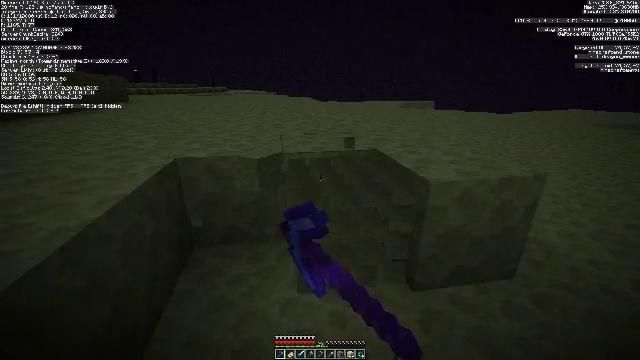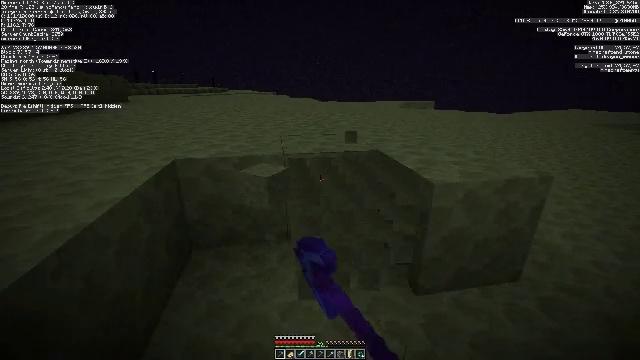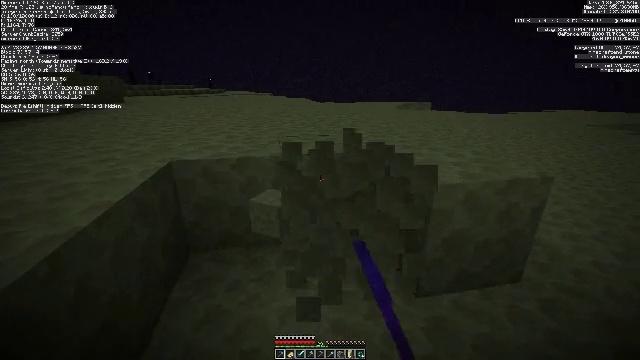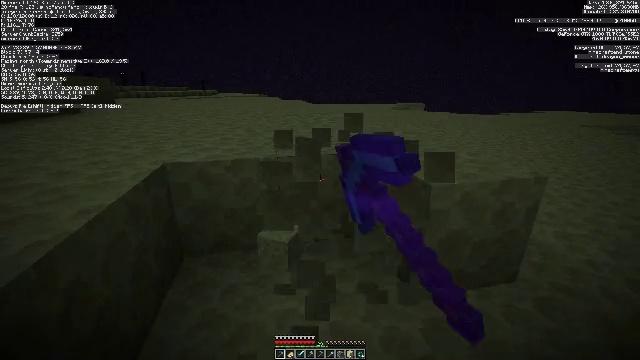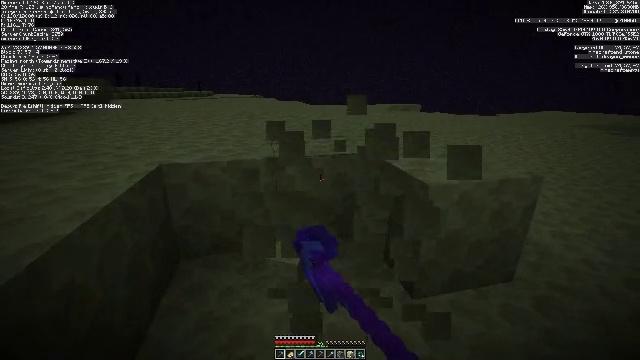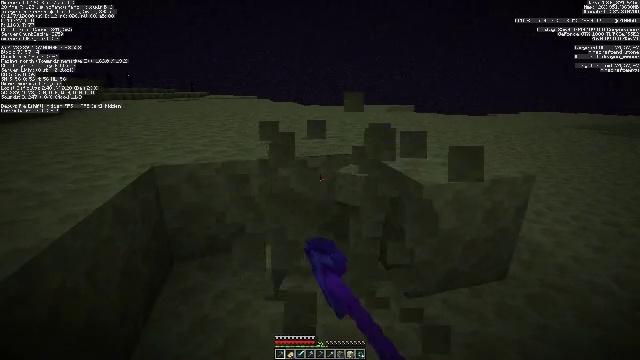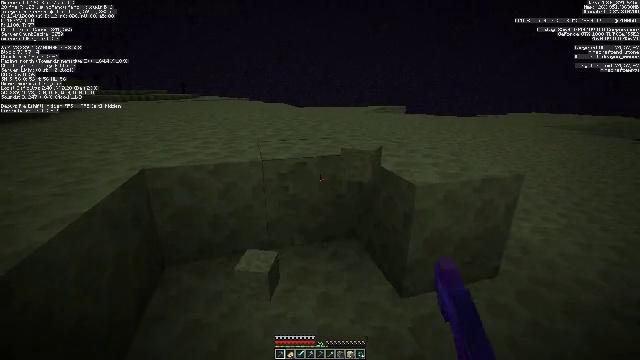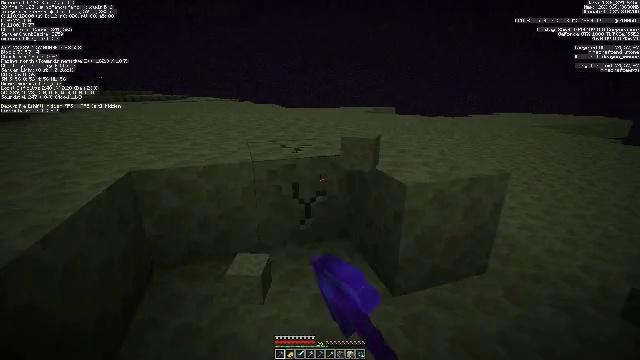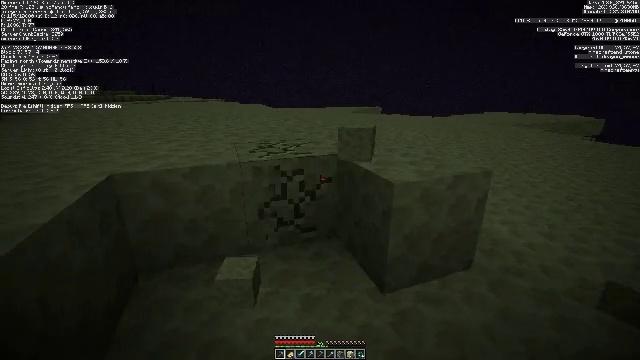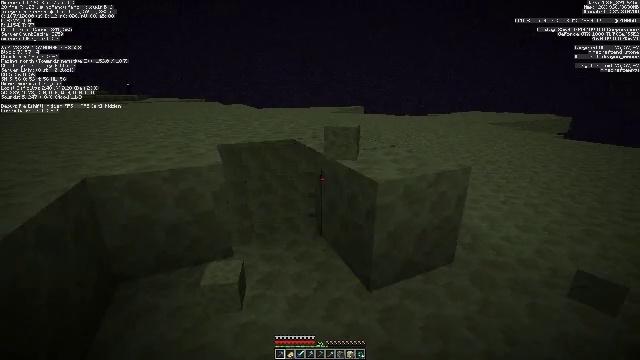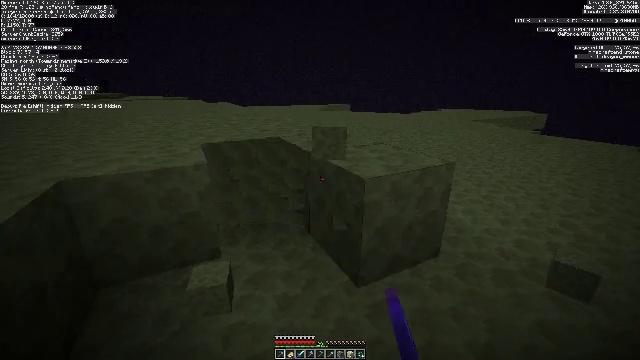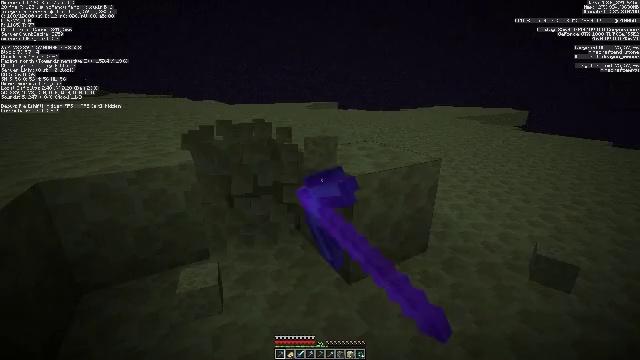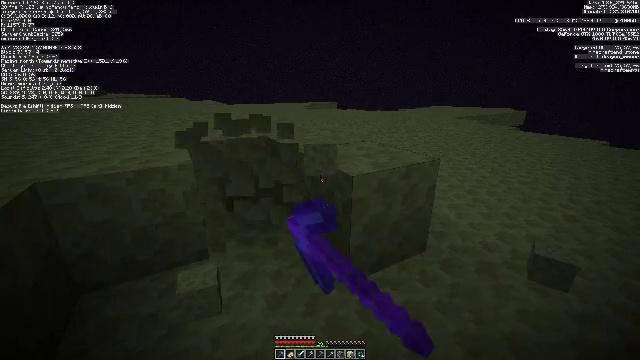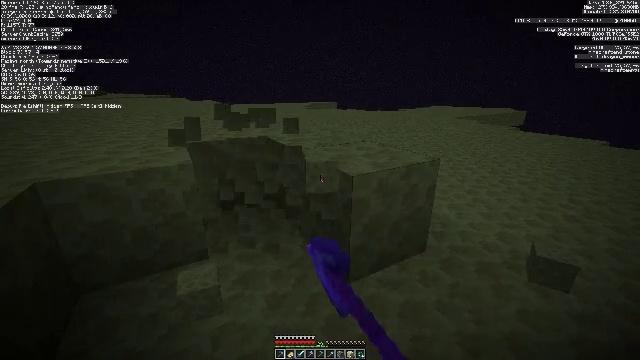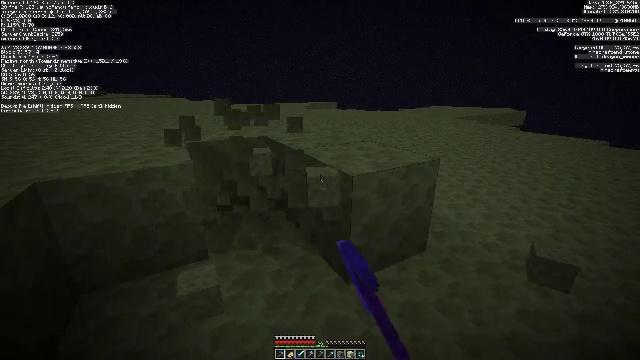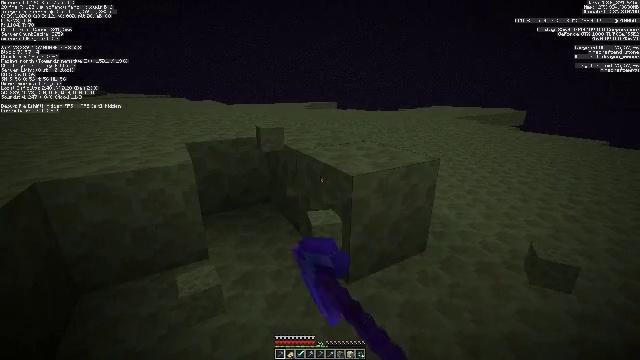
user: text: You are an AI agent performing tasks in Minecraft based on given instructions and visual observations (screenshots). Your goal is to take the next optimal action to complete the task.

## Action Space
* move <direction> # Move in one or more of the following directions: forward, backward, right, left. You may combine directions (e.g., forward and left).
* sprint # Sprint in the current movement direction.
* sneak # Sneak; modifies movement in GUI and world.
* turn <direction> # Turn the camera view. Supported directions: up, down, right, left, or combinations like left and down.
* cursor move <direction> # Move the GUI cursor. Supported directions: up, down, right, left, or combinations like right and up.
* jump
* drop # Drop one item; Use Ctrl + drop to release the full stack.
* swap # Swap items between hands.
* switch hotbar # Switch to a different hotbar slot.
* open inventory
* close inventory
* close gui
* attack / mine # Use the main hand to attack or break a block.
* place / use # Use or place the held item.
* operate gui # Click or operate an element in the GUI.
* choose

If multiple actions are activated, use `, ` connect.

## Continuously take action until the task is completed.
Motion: motion action
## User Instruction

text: Extract end stone with a pickaxe.
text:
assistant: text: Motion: attack / mine
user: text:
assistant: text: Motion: attack / mine
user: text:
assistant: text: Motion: turn right, attack / mine
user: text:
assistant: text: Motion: attack / mine
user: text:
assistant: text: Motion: turn right, attack / mine
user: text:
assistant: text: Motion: turn right, attack / mine
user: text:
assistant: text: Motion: turn right, attack / mine
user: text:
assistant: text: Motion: turn right, attack / mine
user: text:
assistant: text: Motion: turn right, attack / mine
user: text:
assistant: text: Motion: turn right, attack / mine
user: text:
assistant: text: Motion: turn right, attack / mine
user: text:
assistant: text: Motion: attack / mine
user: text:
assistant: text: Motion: attack / mine
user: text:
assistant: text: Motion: attack / mine
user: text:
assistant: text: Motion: attack / mine
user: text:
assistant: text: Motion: attack / mine
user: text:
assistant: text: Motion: attack / mine
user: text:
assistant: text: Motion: attack / mine
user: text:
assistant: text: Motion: attack / mine
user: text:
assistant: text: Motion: attack / mine
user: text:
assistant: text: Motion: attack / mine
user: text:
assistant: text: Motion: attack / mine
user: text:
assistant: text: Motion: attack / mine
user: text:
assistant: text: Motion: attack / mine
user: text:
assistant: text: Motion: attack / mine
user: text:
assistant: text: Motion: turn left and up, attack / mine
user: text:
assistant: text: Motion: turn left and up, attack / mine
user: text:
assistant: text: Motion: attack / mine
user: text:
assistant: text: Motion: attack / mine
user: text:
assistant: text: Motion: attack / mine